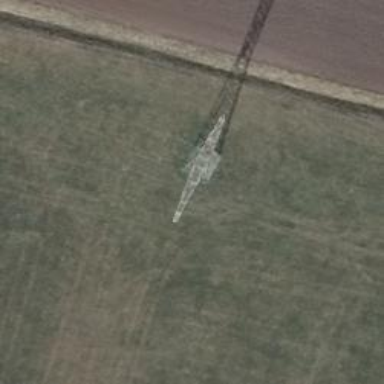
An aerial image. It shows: Power tower.